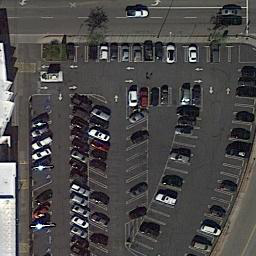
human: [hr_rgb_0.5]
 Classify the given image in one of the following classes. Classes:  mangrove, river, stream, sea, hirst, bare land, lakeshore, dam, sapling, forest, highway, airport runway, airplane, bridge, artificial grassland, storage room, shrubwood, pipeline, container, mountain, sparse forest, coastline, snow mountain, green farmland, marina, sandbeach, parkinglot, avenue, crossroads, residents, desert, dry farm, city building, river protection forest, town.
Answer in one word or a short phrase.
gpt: parkinglot